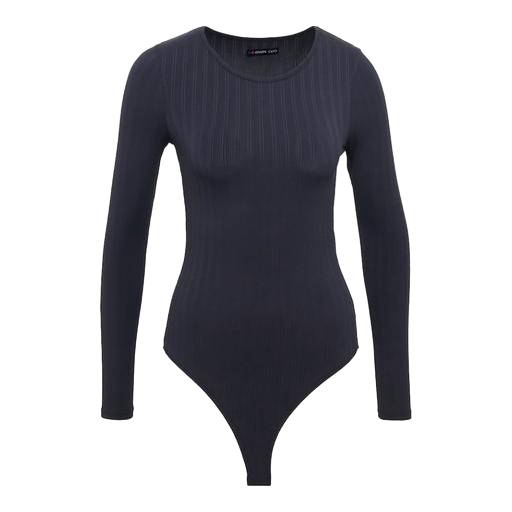
black mira cape-effect bodysuit, black long-sleeved top, black henley long-sleeved ribbed-jersey top, white background